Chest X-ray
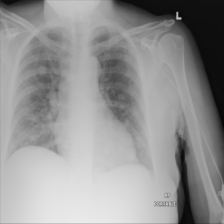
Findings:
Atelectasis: negative
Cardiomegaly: negative
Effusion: negative
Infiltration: negative
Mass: positive
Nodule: negative
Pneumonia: negative
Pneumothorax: negative
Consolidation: negative
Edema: negative
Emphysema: negative
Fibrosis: negative
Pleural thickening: negative
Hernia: negative